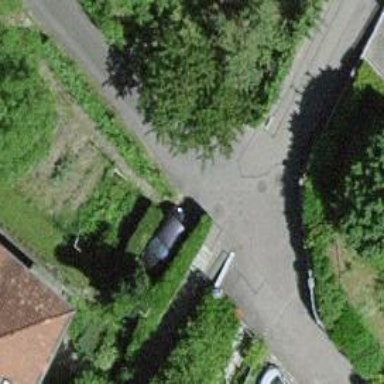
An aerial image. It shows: Carport building.